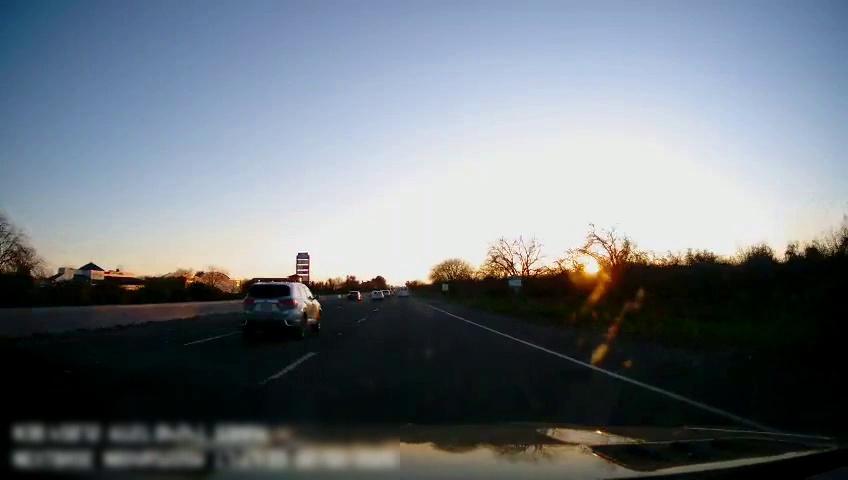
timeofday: Dusk/Dawn/Twilight
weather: Sunny
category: Drivable Space
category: Vehicles | Other LV
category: Vehicles | Car
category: Vehicles | SUV
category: Vehicles | Car
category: Lanes | Current Lane
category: Lanes | Alternate Lane
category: Lanes | Alternate Lane